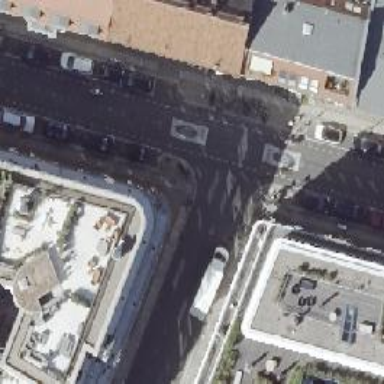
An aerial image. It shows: Unmarked crossing on the road.